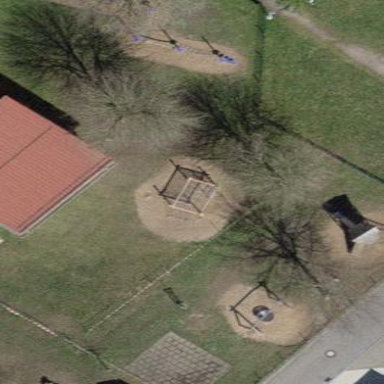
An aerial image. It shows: Playground area for leisure land.